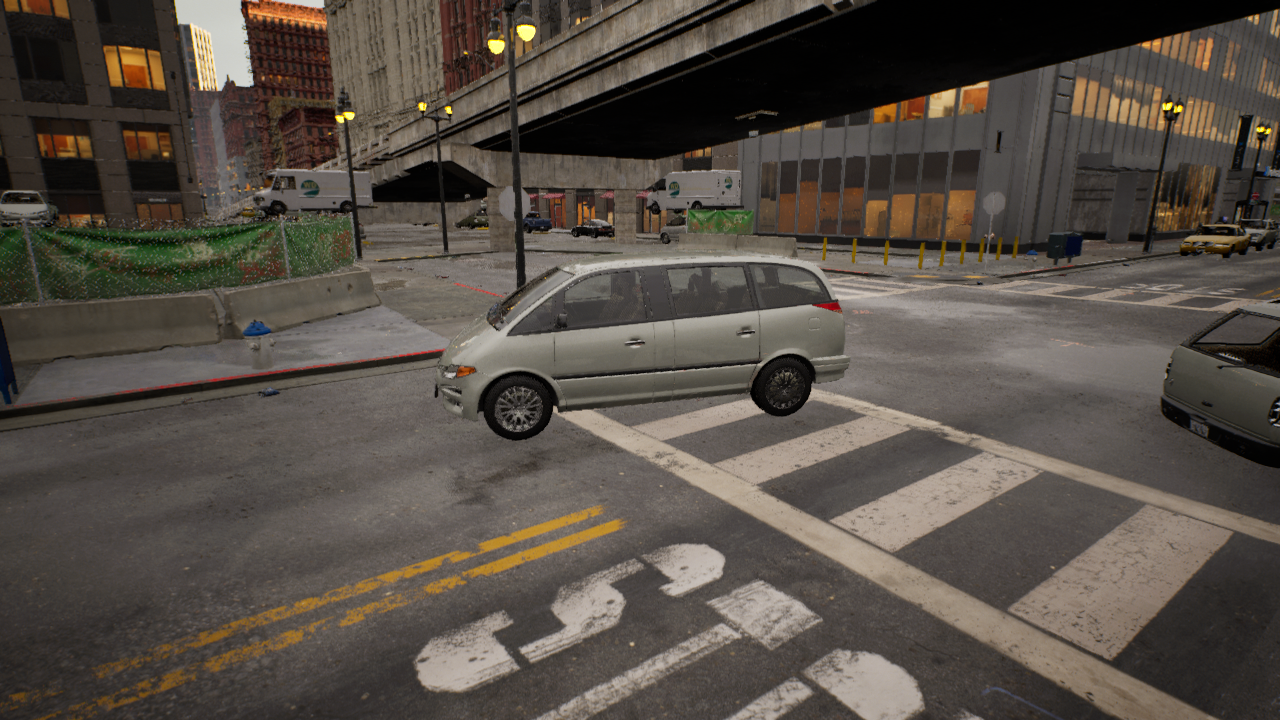
Venue: intersection
Lighting: golden hour
Vehicle rig: minivan